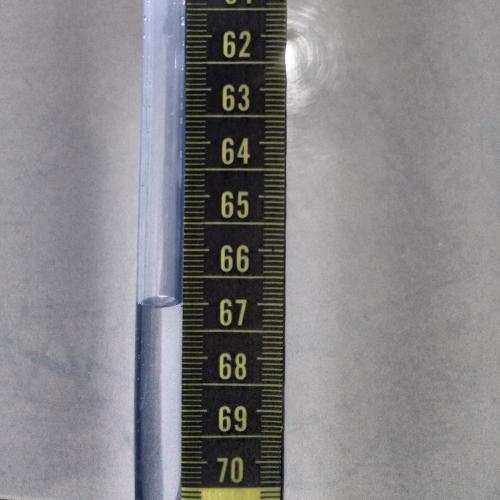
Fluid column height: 67.0 cm